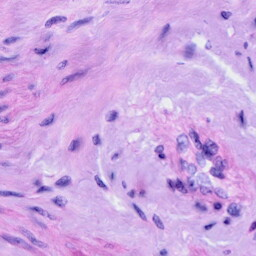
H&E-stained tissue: Cervix